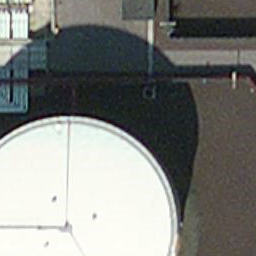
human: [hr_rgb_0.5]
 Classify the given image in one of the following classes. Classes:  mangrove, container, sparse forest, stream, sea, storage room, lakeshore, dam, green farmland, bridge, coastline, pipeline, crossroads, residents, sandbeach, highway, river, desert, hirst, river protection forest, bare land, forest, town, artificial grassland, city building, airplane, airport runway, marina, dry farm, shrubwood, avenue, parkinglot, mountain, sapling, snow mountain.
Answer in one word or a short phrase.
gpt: storage room